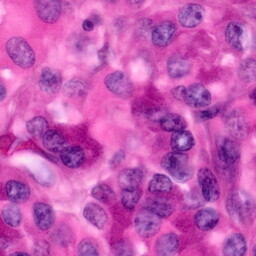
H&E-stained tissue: Pancreatic